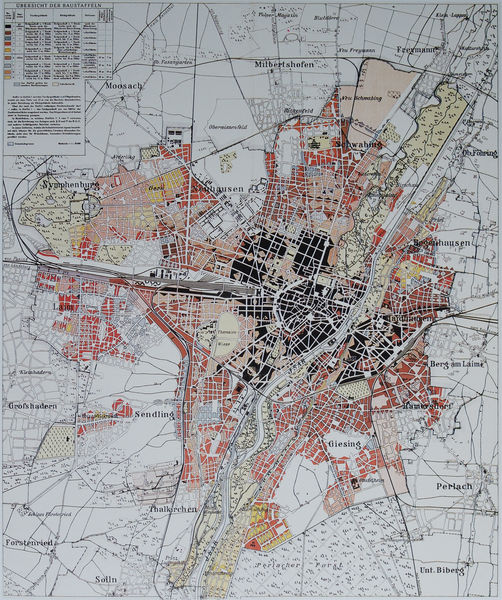
Titel: Staffelbauplan für München
Künstler: Theodor Fischer
Standort: München
Institution: Referat für Stadtplanung
Schlagwörter: weiß, fluss, gelb, grün, stadt, orange, schwarz, strasse, zeichnung, gebäude, park, rot, weg, muster, feld, felder, häuser, kanal, wege, land, rosa, wald, papier, ansicht, farben, fläche, farbe, graphik, linien, vogelperspektive, ring, striche, oben, straßen, bayern, münchen, draufsicht, beschriftung, bahnhof, topografie, entwurf, schema, original, karte, isar, struktur, eisenbahn, landwirtschaft, roz, plan, schienen, zentrum, landkarte, nymphenburg, wohnen, englischer garten, netz, raster, beschreibung, bauten, legende, erklärung, flüsse, orte, historisch, schwabing, grundriss, bewaldung, massstab, skala, masstab, bebauung, u-bahn, stadtplan, straßennetz, stadtviertel, bebauungsplan, geographie, urbanistik, grünwald, umgebung, innenstadt, siedlungen, ausfallstrasse, bogenhausen, kanäle, stadtteil, stadtteile, strassenzüge, viertel, topographie, gebiete, umland, laim, atlas, würm, geografie, entfernung, frankfurt, gebiet, parks, ausfallstrassen, berg am laim, bezirk, centrum, einwohnerzahl, fahrplan, giesing, großhadern, haching, johanneskirchen, landkreis, milbertshofen, militärflughafen, moosach, neuhausen, ortsnamen, pasing, peripherie, perlach, schmatisch, schwwabing, sendling, stadtbeschreibung, stadtgebiet, stadtgebiete, stadtmitte, stadtzentrum, thalkirchen, unterhaching, vororte, bnt, bauabschnitte, bezirke, gieseing, geografphie, sendingen, solin, mitbertshofen, baustaffeln, ortsteile